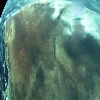
Label: land